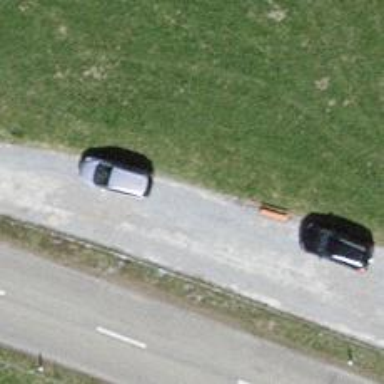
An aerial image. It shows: Parking area.